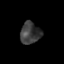
Tissue: skin
Cell type: T cells
Senescence score: 0.2789
Nuclear area (px): 424
Mean DAPI intensity: 60.578